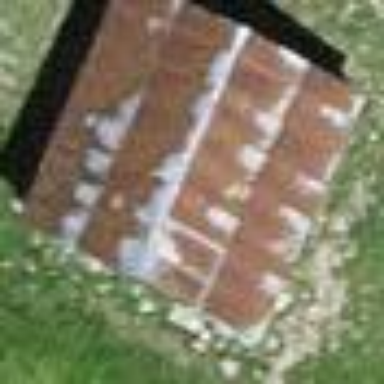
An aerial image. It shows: Shed.